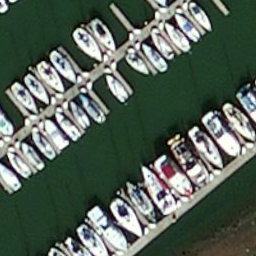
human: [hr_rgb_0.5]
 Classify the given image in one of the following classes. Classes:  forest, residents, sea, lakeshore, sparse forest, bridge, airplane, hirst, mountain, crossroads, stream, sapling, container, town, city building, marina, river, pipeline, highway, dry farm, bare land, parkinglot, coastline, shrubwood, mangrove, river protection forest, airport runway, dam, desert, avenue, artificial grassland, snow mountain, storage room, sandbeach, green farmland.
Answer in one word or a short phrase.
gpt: marina